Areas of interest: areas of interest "Yinchuan International Exhibition and Convention Center C Hall"
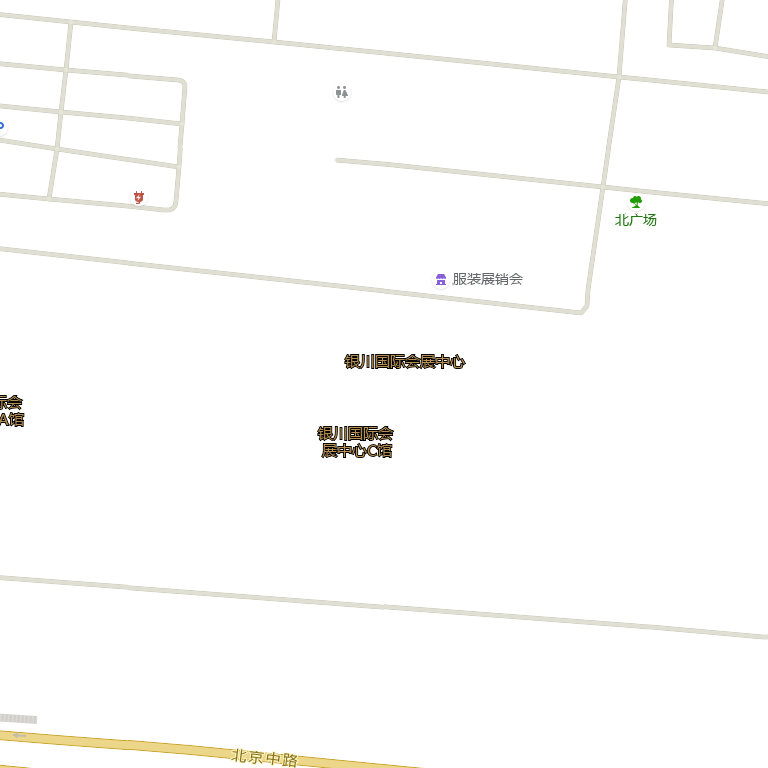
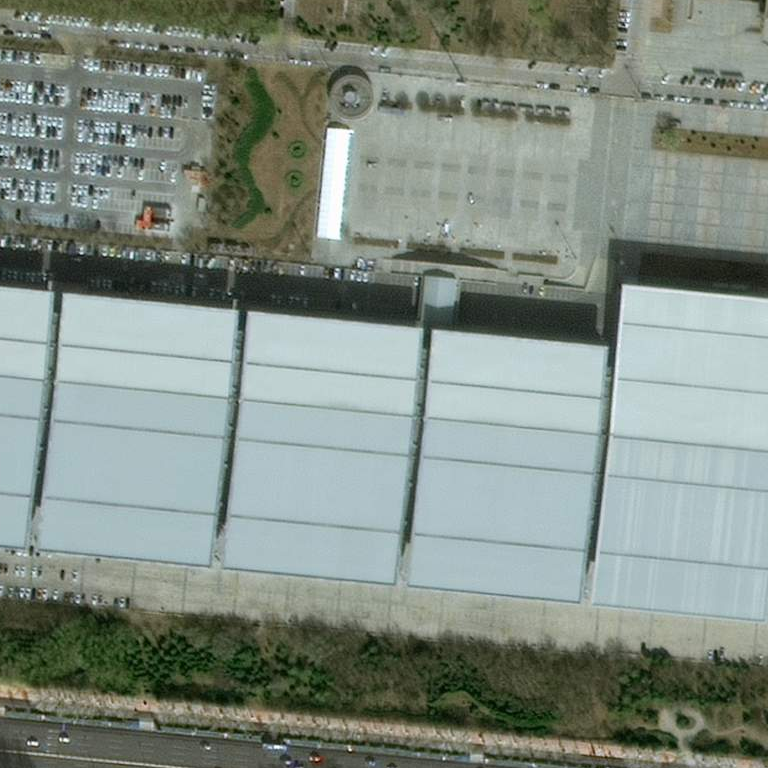